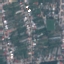
Label: Residential